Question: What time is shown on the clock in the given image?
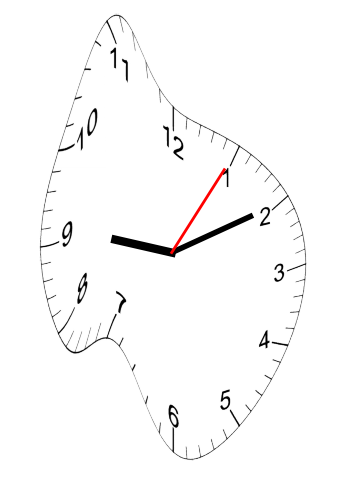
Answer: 09:10:05